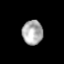
Tissue: lung
Cell type: T cells
Senescence score: 0.2077
Nuclear area (px): 489
Mean DAPI intensity: 173.364